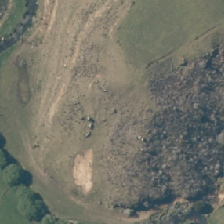
Land cover: high_producing_grassland